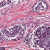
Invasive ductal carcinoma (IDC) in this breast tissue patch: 1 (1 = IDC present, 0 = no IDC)